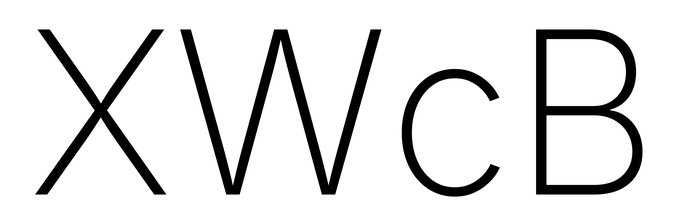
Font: Inter_ExtraLight